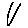
Label: line